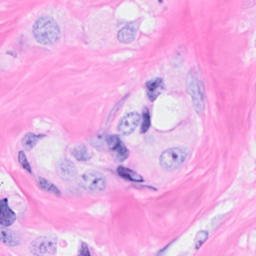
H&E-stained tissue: Breast